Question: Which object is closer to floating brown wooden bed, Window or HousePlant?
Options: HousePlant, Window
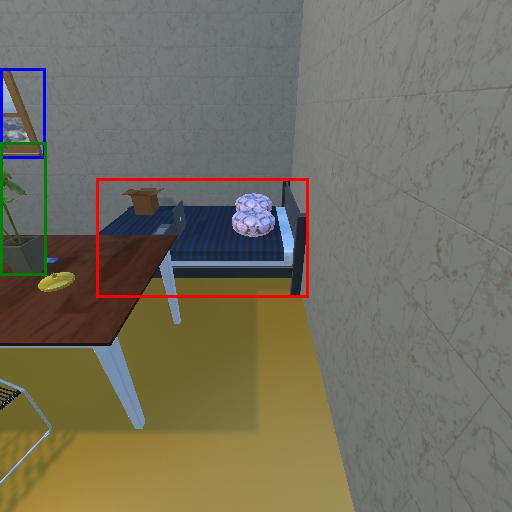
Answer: HousePlant